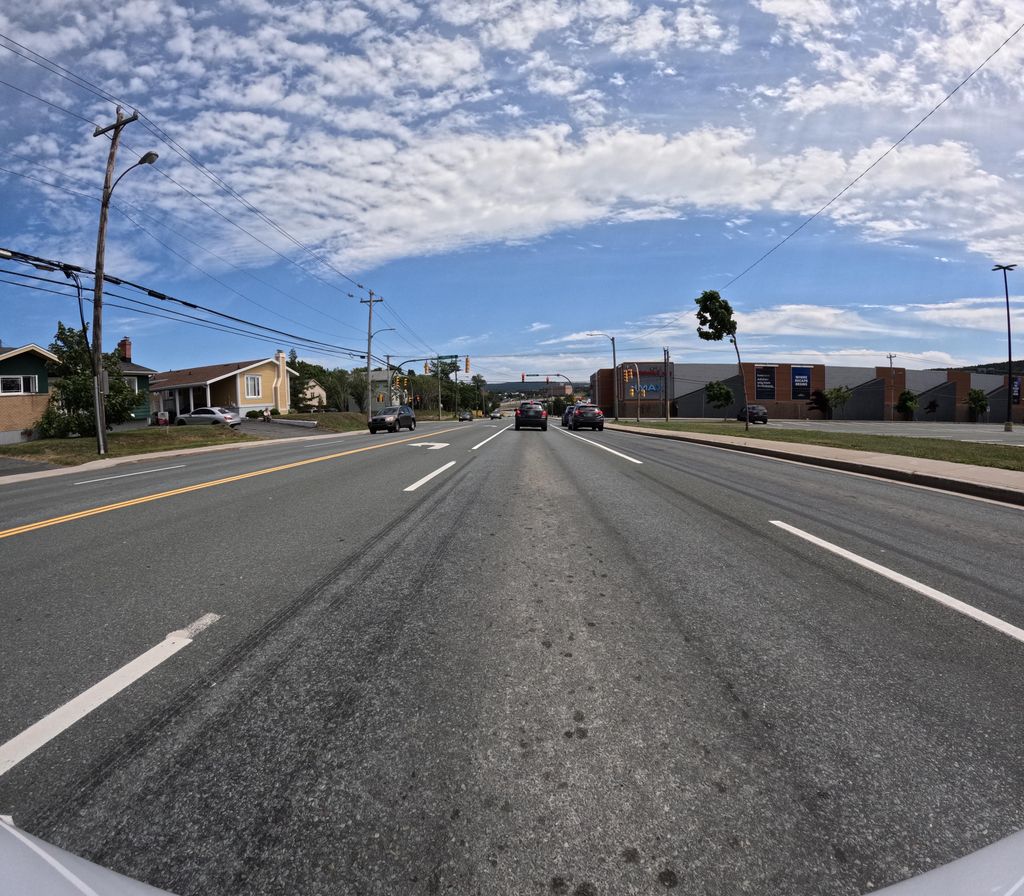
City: st_johns